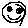
Label: smiley face